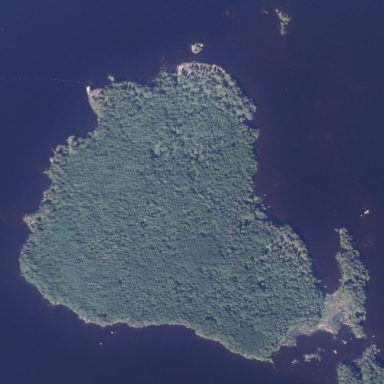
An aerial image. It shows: Islet surrounded by forest.